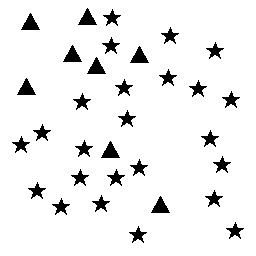
Squares: 0
Triangles: 8
Stars: 24
Total shapes: 32